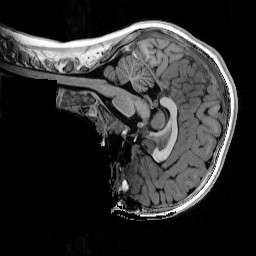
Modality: T1w
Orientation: sagittal
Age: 11
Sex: male
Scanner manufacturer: siemens
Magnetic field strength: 3 T
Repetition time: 4 s
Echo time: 0.00289 s